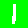
Digit: 1